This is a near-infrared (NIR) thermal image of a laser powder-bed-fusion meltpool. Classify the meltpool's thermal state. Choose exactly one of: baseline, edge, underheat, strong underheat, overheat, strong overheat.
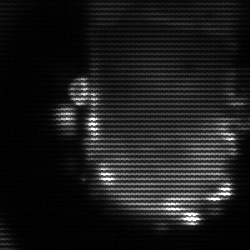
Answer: baseline